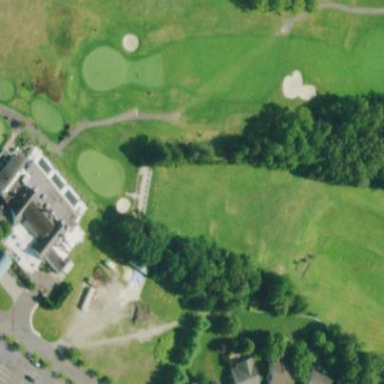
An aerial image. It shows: Grassy area designated as driving range for golf.